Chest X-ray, AP view. Patient: 78 years old, sex F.
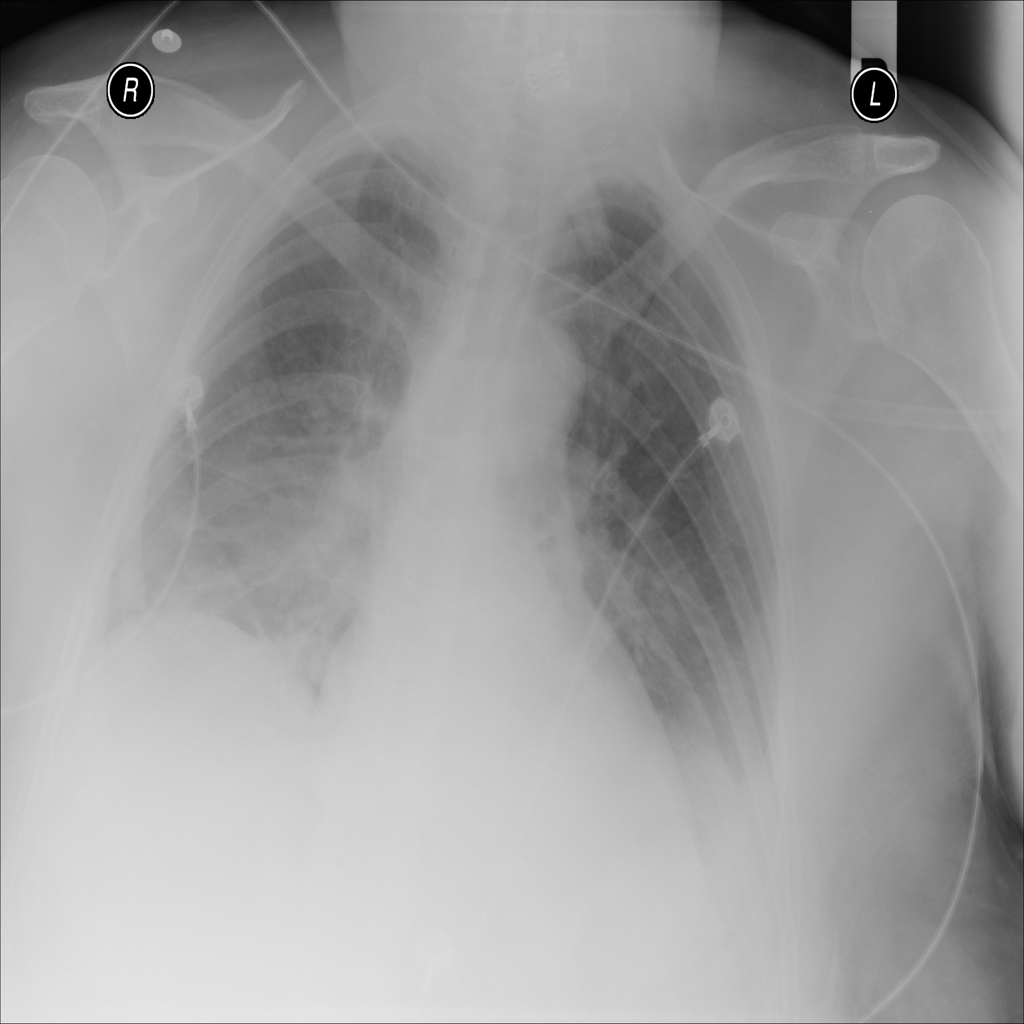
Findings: Atelectasis, Effusion